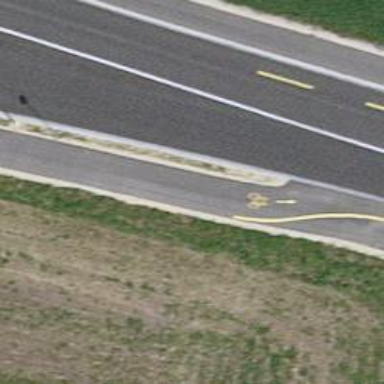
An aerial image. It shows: Asphalt cycleway.